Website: home-depot
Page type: payment
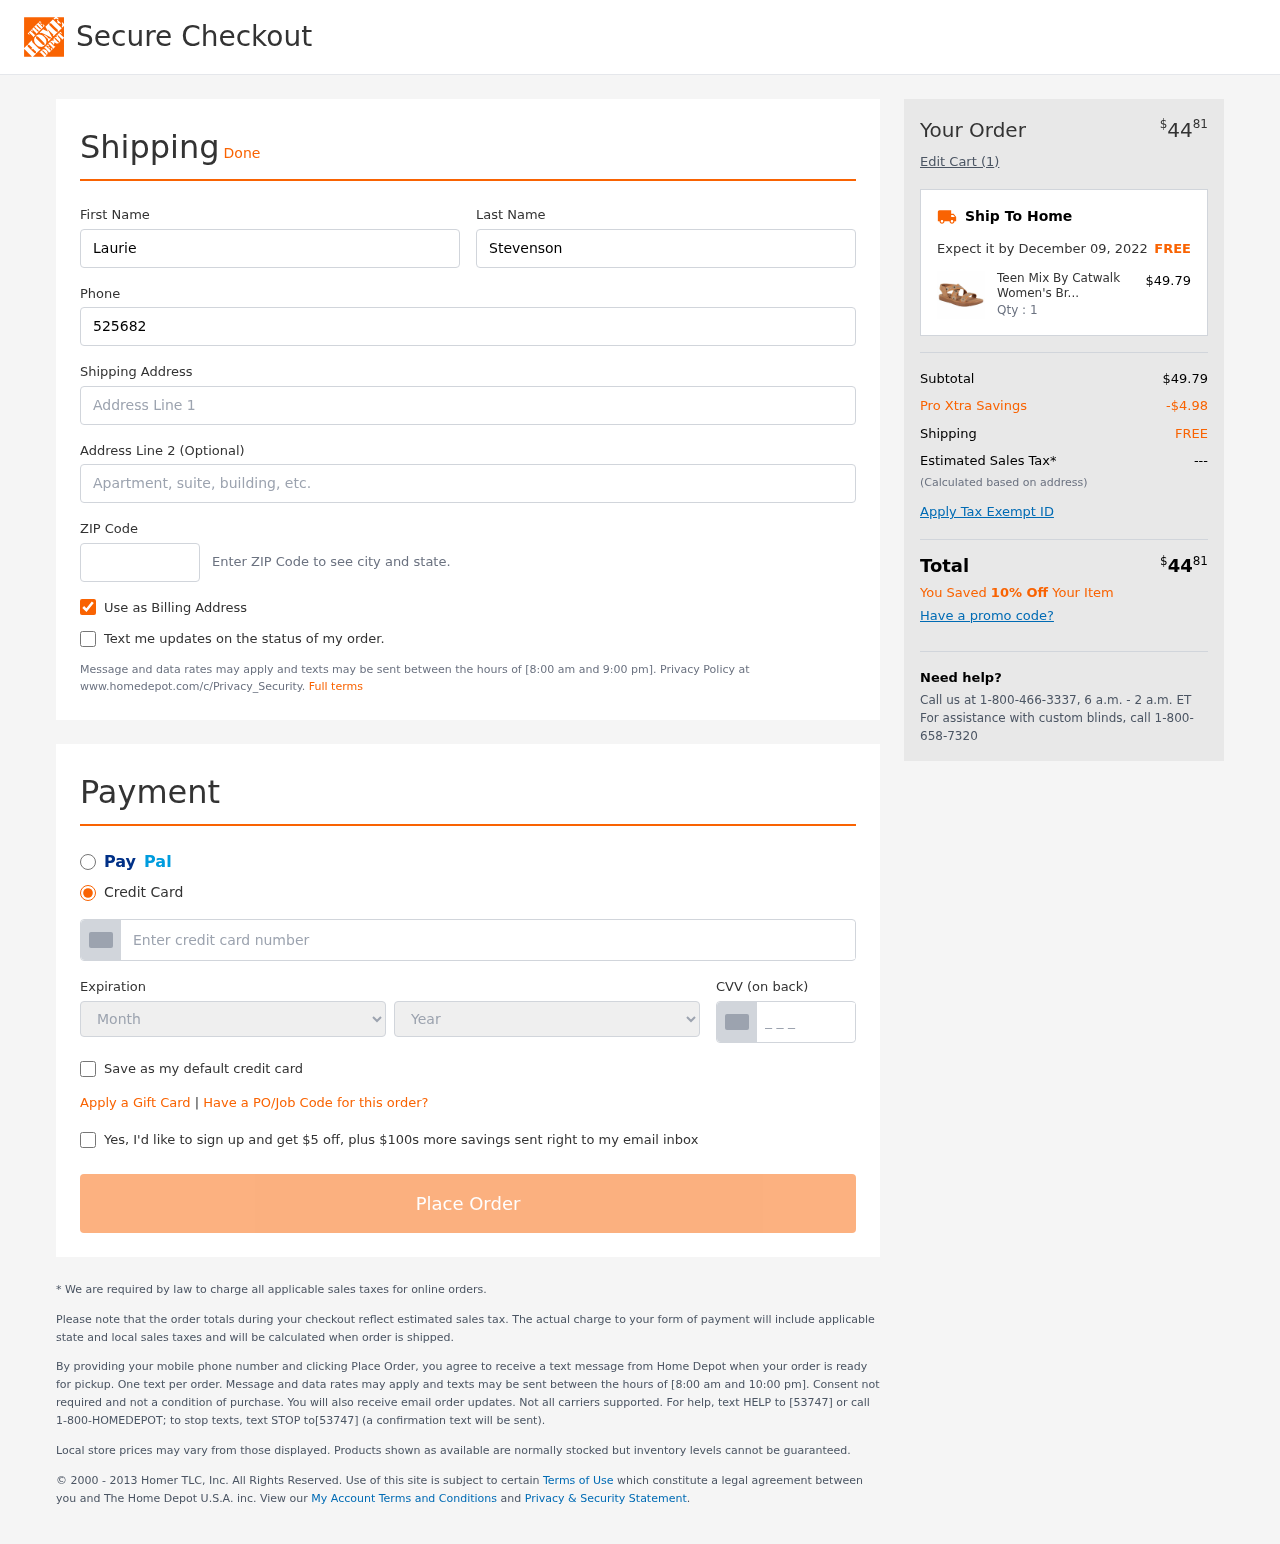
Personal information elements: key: PII_CARD_CVV
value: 6151
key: PII_CARD_EXPIRY_MONTH
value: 09
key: PII_CARD_EXPIRY_YEAR
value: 28
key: PII_CARD_NUMBER
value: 3497 5562 8269 473
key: PII_FIRSTNAME
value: Laurie
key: PII_LASTNAME
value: Stevenson
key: PII_PHONE
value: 5256827398
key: PII_POSTCODE
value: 24108
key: PII_STREET
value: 737 Ebony Route Suite 677
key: PII_STREET2
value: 7601 Jones Harbors
Product elements: key: PRODUCT1_NAME
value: Teen Mix By Catwalk Women's Brown Footwear-4 UK (36 EU) (6 US) (TM4262BR_A)
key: PRODUCT1_PRICE
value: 49.79
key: PRODUCT1_QUANTITY
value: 1
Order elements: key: ORDER_TOTAL
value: $4481
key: ORDER_NUM_ITEMS
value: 1
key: ORDER_DELIVERY_DATE
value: December 09, 2022
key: ORDER_SUBTOTAL
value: $49.79
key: ORDER_DISCOUNT
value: -$4.98
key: ORDER_SHIPPING_COST
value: FREE